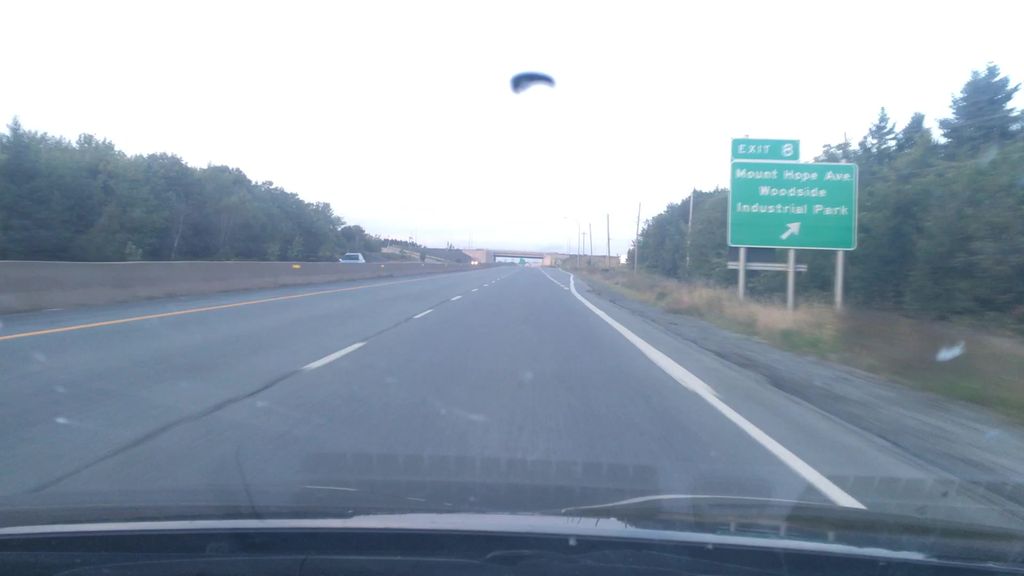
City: halifax